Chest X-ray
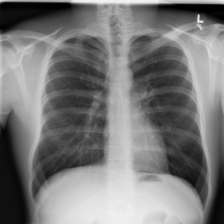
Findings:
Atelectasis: negative
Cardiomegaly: negative
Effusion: negative
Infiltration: negative
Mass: negative
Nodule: negative
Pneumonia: negative
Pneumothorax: negative
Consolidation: negative
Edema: negative
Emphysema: negative
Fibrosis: negative
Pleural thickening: negative
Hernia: negative